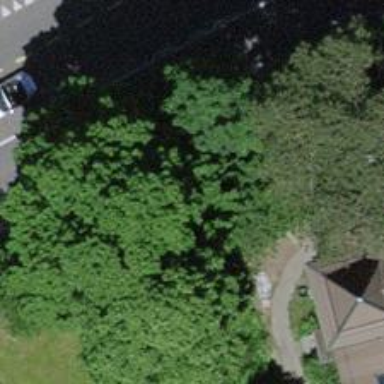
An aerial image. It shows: Beautiful tree in nature.